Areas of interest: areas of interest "Hechuang Automobile Nanjing Zhongchi Experience Center"
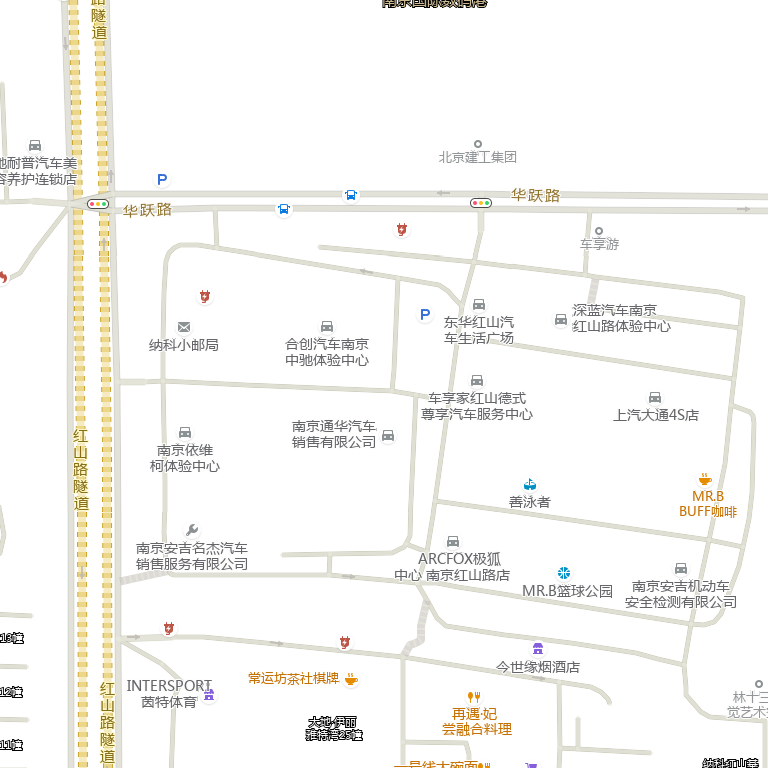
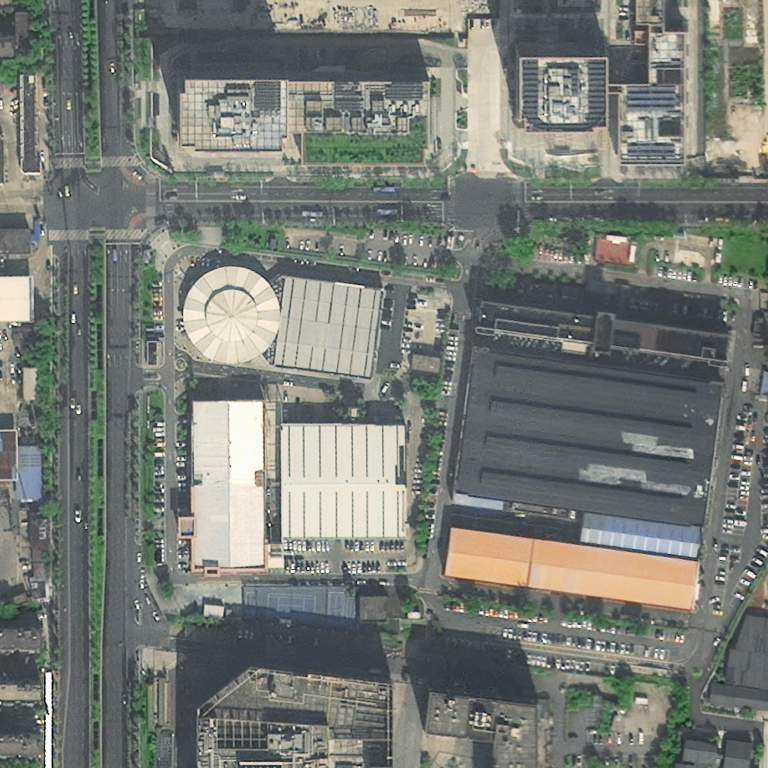